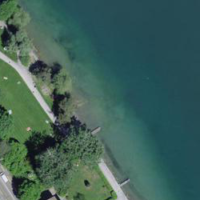
EUNIS habitat code: 14
Species observed at this site:
Anas platyrhynchos